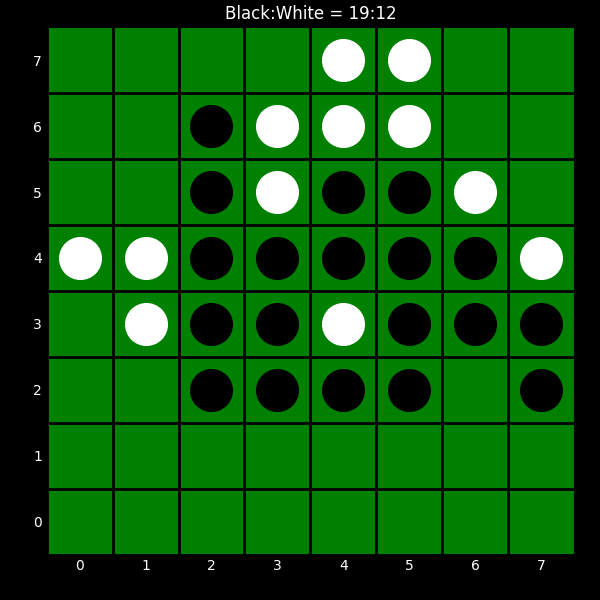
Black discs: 19
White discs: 12